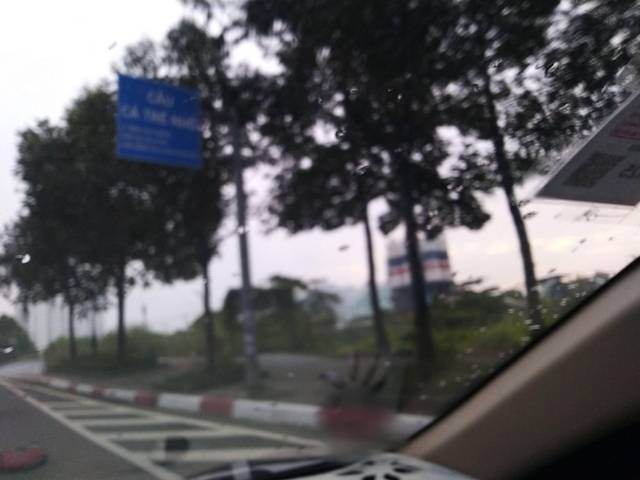
Region: Vietnam
Coordinates: 10.781, 106.737